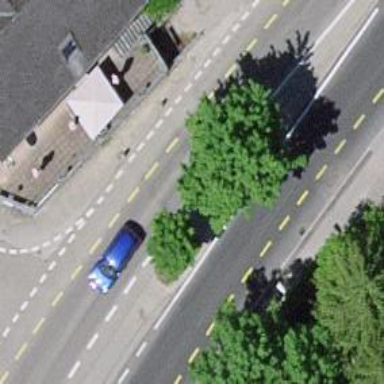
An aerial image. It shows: Primary highway with dedicated lane for cyclists.